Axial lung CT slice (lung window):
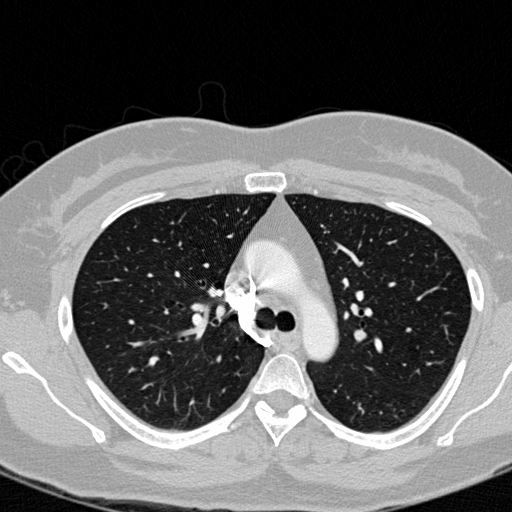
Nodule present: no